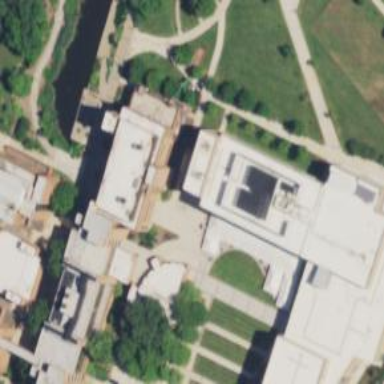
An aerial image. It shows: Flat-roofed university building.